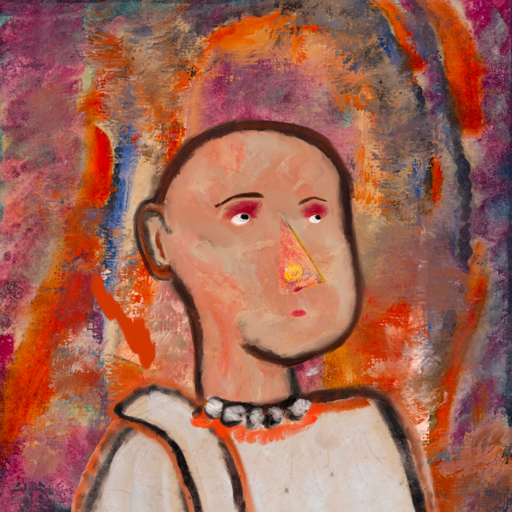
Background: Experience, Head And Neck Side: Roy_Bahadur, Face Side: Irani, Bust: Roy_Bahadur, Hair Side: Blank, Head Accessory: Blank, Second Necklace: Blank, Necklace: An_Impression, Baby: Blank